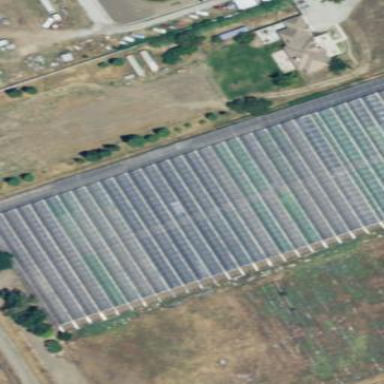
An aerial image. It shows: Building used for greenhouse horticulture.